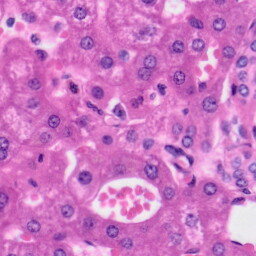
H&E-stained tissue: Liver